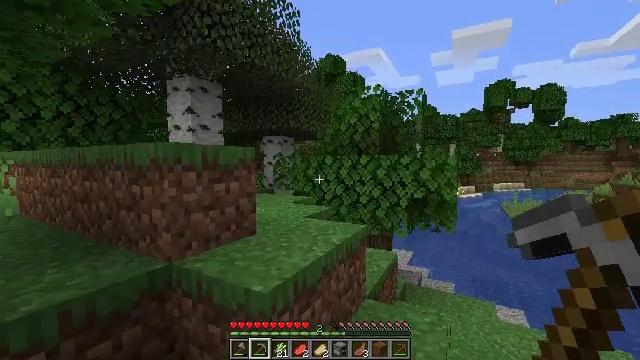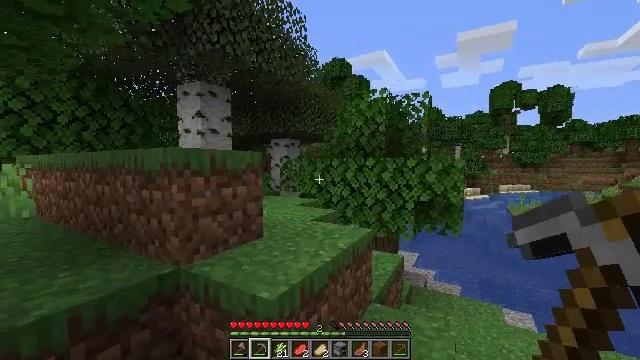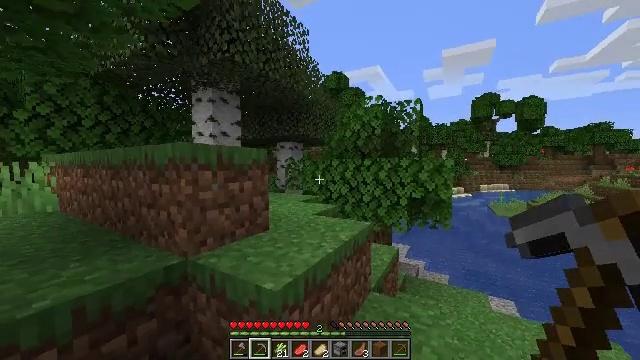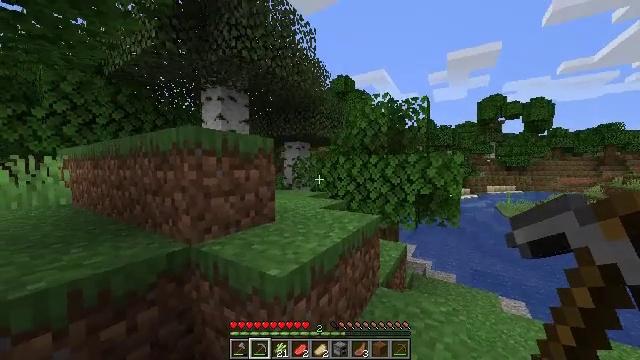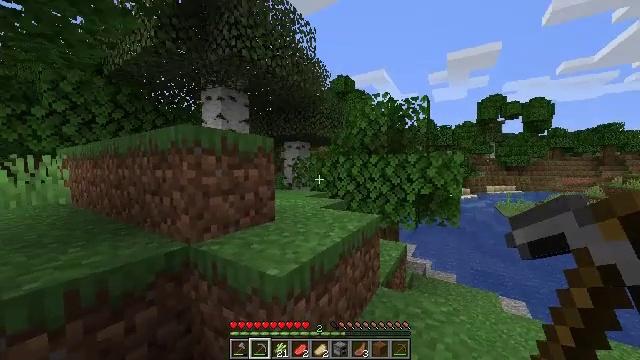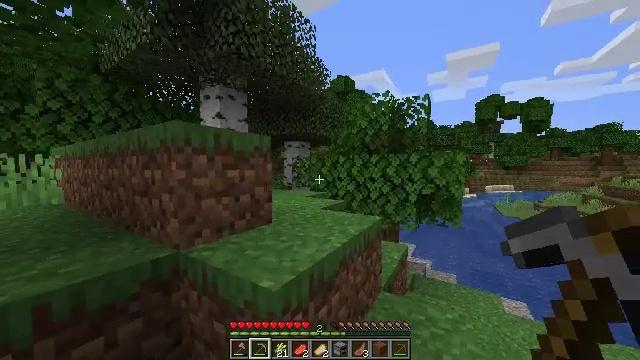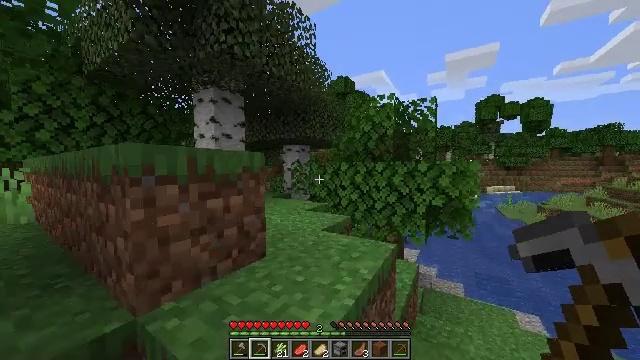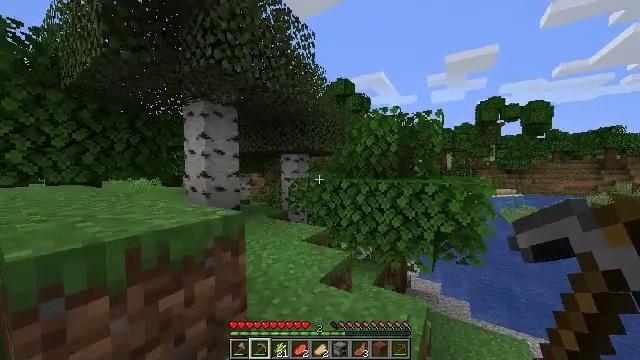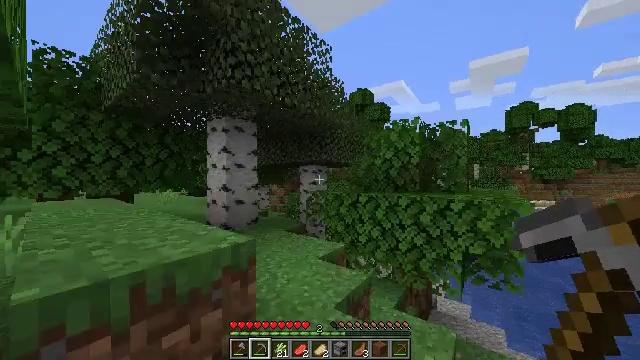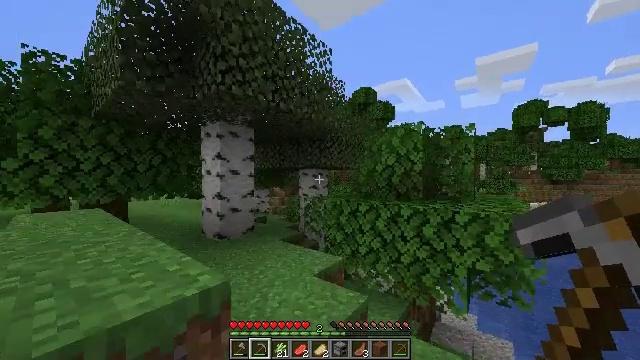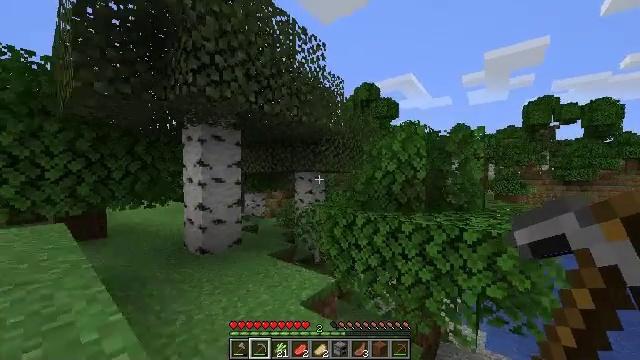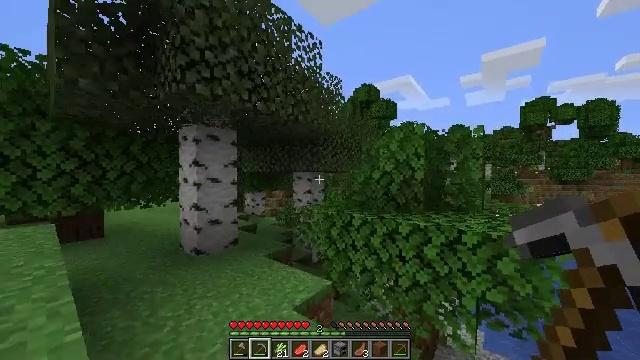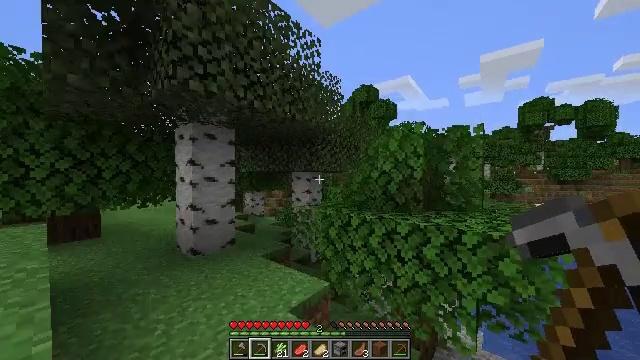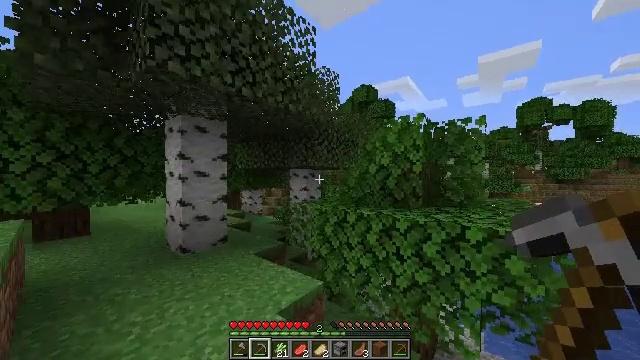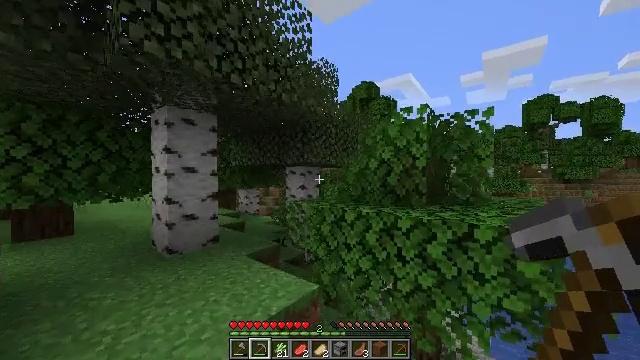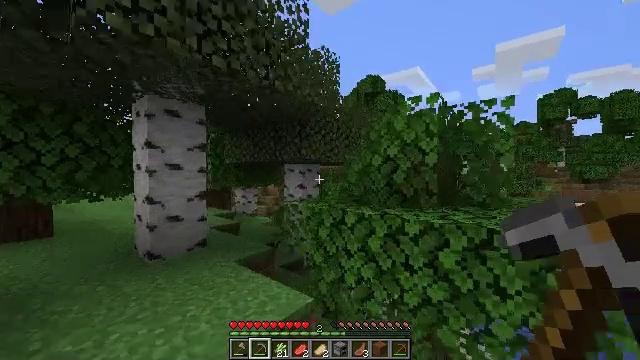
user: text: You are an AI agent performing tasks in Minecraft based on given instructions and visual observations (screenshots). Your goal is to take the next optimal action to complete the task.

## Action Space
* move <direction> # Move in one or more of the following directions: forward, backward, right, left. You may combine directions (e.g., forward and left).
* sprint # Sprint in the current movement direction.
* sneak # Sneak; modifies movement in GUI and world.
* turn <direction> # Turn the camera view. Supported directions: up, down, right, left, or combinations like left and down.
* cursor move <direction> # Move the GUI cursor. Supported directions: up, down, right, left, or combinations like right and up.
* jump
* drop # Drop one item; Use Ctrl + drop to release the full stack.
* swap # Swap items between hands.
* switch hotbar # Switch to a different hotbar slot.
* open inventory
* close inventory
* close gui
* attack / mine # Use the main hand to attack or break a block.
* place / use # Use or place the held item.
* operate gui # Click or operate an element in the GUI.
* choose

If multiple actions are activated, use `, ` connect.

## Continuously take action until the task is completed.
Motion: motion action
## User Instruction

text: Break the brown mushroom from its spot.
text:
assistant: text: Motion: move forward, sprint, turn left, jump
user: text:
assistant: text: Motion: move forward, sprint, jump
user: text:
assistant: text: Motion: move forward, sprint, turn left, jump
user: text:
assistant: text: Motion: move forward, sprint, jump
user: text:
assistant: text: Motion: move forward, sprint, jump
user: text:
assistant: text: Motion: move forward, sprint, jump
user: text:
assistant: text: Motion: move forward, sprint, jump
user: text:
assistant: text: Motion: move forward, sprint, turn left and up, jump
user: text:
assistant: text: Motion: move forward, sprint, jump
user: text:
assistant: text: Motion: move forward, sprint, jump
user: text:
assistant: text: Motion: move forward, sprint, jump
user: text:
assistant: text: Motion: move forward, sprint
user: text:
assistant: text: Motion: move forward
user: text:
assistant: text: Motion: move forward
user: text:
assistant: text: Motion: move forward
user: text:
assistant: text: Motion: move forward, turn left and down
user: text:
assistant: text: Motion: move forward, turn left
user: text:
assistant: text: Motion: move forward, turn left
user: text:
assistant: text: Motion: move forward, turn left
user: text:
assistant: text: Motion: move forward, turn left
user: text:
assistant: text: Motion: move forward
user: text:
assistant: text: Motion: move forward
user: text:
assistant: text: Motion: move forward
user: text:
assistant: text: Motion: move forward
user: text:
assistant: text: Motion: move forward, switch to hotbar 1
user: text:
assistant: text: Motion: move forward, switch to hotbar 1
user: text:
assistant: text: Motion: move forward, turn right
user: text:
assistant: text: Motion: move forward, turn right and down
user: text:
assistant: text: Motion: move forward, turn right
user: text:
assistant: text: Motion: move forward